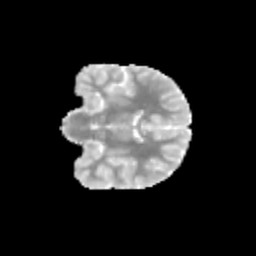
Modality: MD
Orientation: coronal
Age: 12
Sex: male
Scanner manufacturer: siemens
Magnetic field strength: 3 T
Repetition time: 3.8 s
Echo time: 0.07 s